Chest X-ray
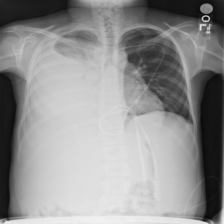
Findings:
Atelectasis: negative
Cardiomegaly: negative
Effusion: positive
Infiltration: negative
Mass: negative
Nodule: negative
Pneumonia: negative
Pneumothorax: negative
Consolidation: negative
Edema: negative
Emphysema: negative
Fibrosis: negative
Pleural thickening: negative
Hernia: negative